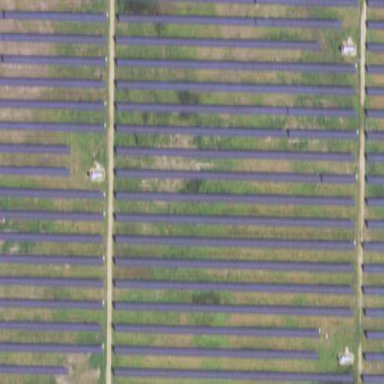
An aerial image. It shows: Solar power plant utilizing photovoltaic technology.